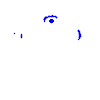
Particle: pion